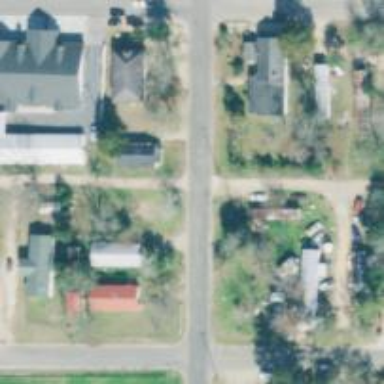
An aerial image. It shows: Alley classified as service road.